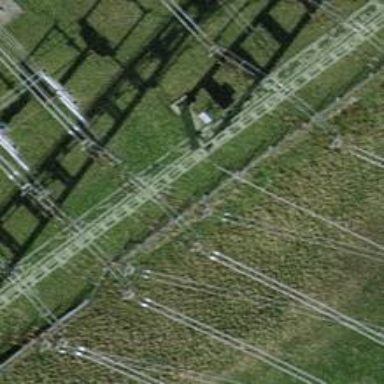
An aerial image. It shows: Power line in the image.